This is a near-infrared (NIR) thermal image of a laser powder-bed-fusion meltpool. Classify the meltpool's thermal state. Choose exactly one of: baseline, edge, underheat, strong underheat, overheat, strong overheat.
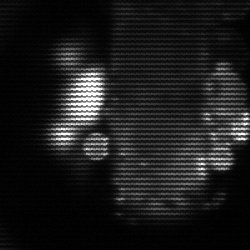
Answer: strong underheat